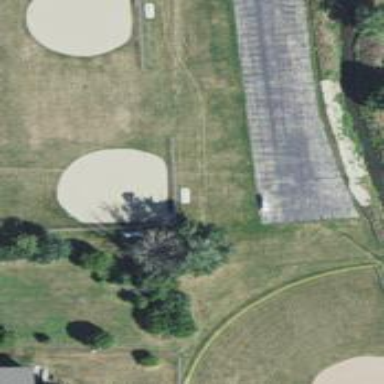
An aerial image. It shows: Baseball pitch for leisure and sports activities.